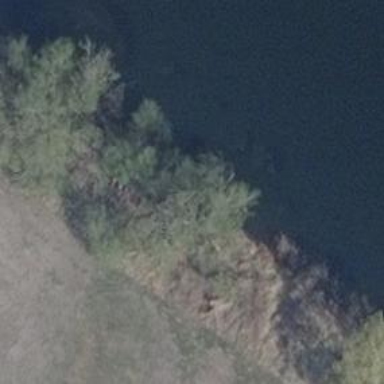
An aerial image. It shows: Single tag "natural: tree."